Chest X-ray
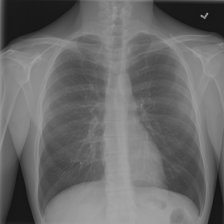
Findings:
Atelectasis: negative
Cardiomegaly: negative
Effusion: negative
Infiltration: negative
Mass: negative
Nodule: negative
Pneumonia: negative
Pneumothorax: negative
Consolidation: negative
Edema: negative
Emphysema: negative
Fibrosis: negative
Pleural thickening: negative
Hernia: negative